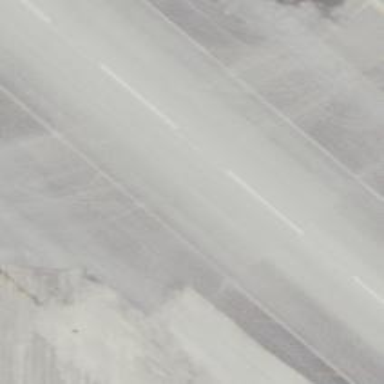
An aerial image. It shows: Runway surface made of asphalt at airport.